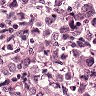
Metastatic tissue present: yes